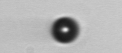
Label: bead